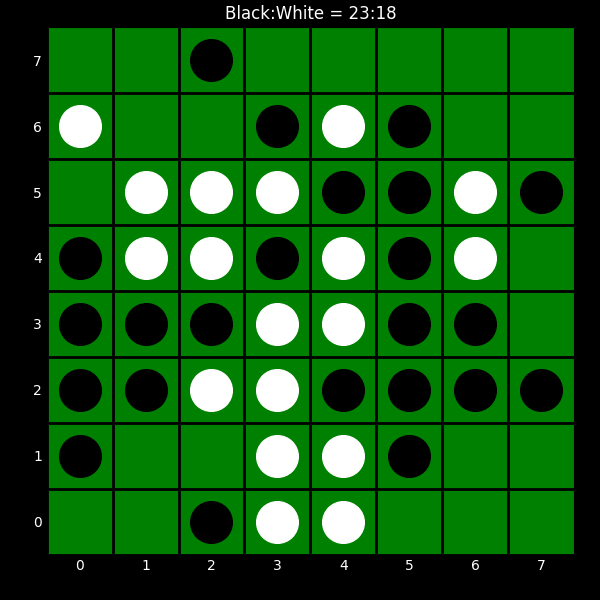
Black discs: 23
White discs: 18